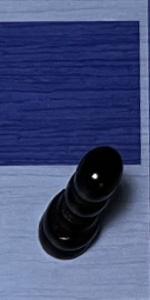
Label: Pawn_Black